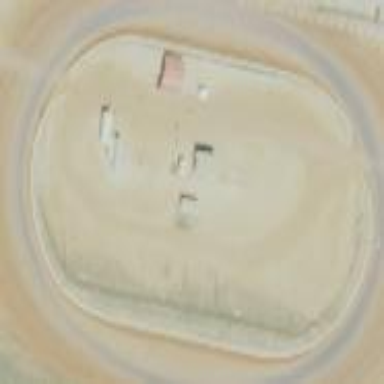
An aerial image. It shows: Motor sport raceway.